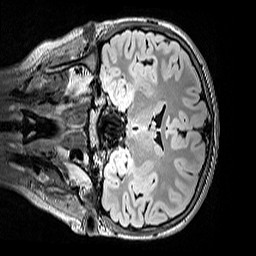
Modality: FLAIR
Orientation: coronal
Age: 13
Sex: female
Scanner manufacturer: siemens
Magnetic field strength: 3 T
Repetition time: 5 s
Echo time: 0.388 s